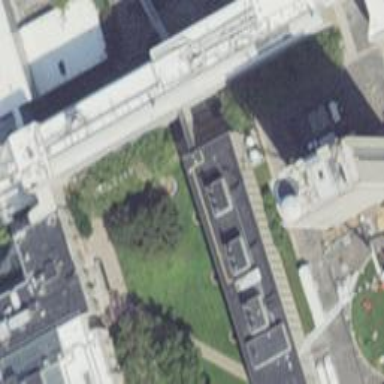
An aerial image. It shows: University campus building with flat roof.